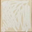
Piece: xx